Question: After much searching and reading I unfortunately do not come from the following. I want to use static tables to display certain data. (Are there better options?)
In my view I first put an onion picture with a container view underneath. The container view again refers to a Table View Controller.
I made an outlet from the cells and then I thought I could easily adjust the text.
Now I want to change the text of the fields in the table, but unfortunately I do not succeed.
When I start the app then the table is completely empty as seen on the screenshot.
What am I doing wrong ?

'''
class TableViewController: UITableViewController {
var data: [String] = ["Muis", "Aap", "Koe", "Vis"]
override func viewDidLoad() {
super.viewDidLoad()
}
// MARK: - Table view data source
override func numberOfSections(in tableView: UITableView) -> Int {
// #warning Incomplete implementation, return the number of sections
return 1
}
override func tableView(_ tableView: UITableView, numberOfRowsInSection section: Int) -> Int {
// #warning Incomplete implementation, return the number of rows
return data.count
}
override func tableView(_ tableView: UITableView, cellForRowAt indexPath: IndexPath) -> UITableViewCell {
let cell = tableView.dequeueReusableCell(withIdentifier: "cell", for: indexPath)
let iets = data[indexPath.row]
cell.textLabel?.text = iets
return cell
}
}
'''
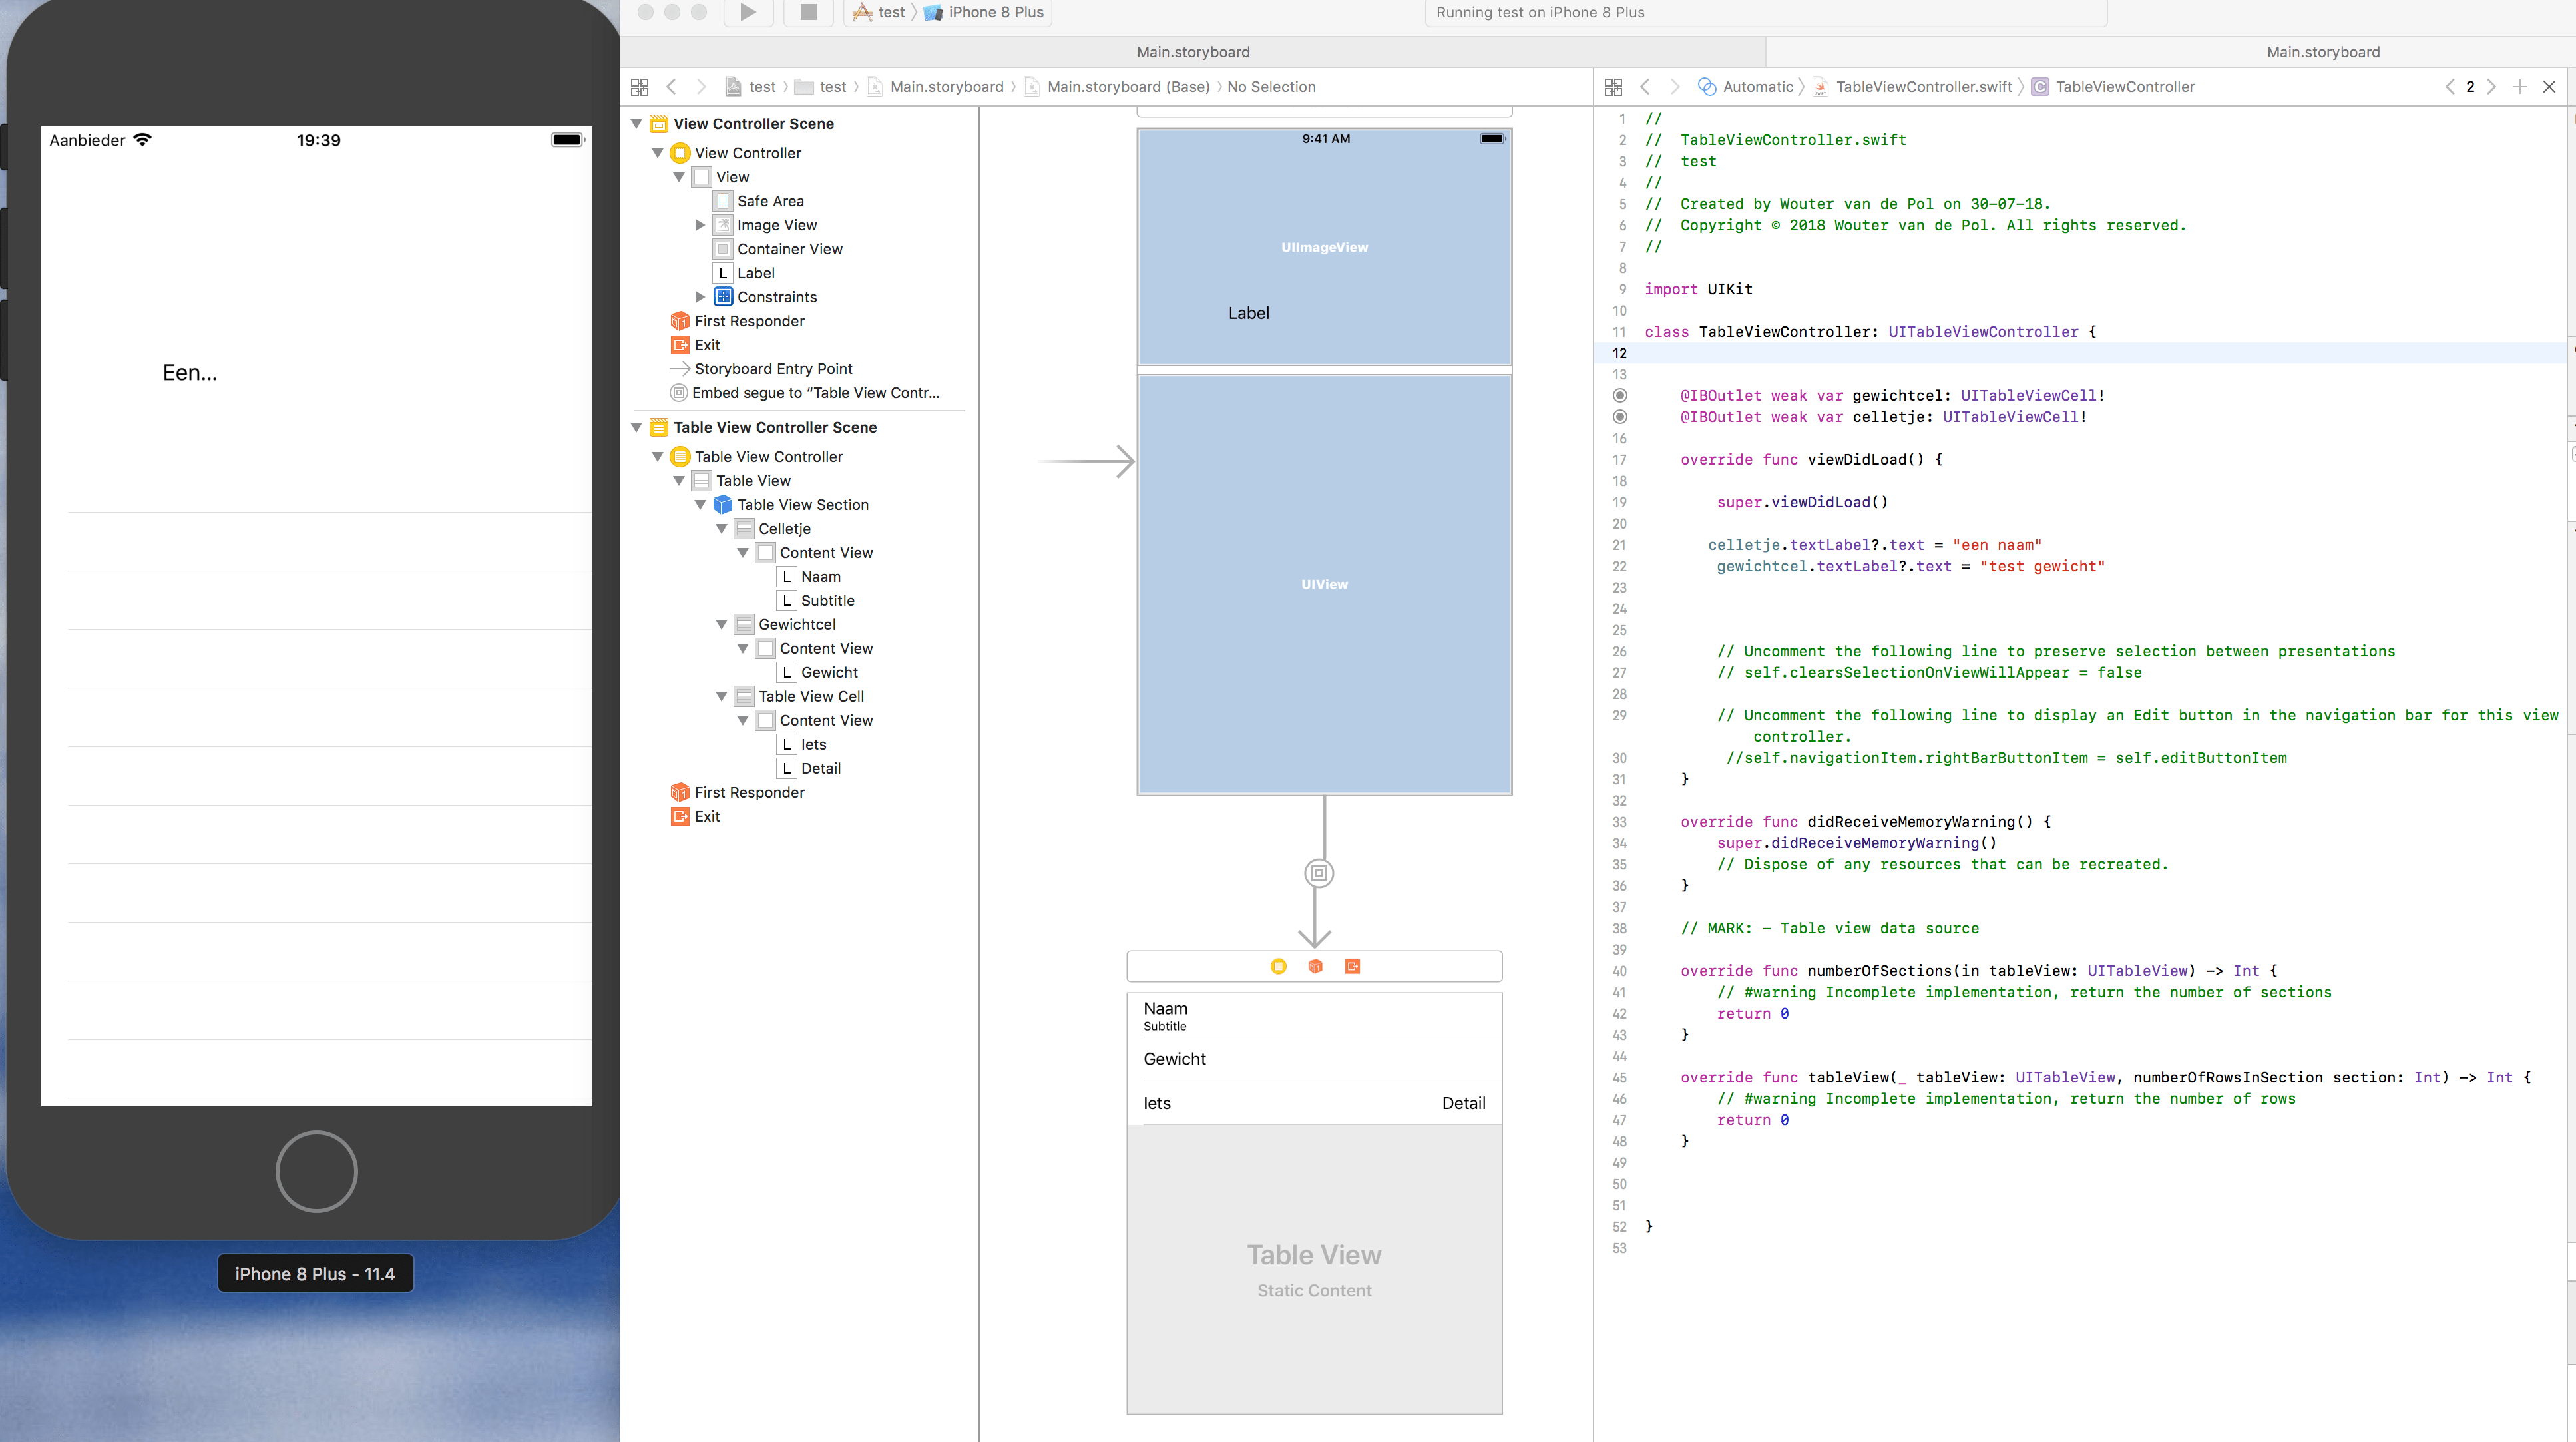
Answer: What I have done after a lot of testing and reading. I have create a segue to the statutable class.
'''
if (segue.identifier == "myEmbeddedSegue") {
let childViewController = segue.destination as! hondDetialTableViewController
childViewController.hondId = hondData["hondId"]!
}
'''
In this segue I send only the hondId, everything else i ask entities.